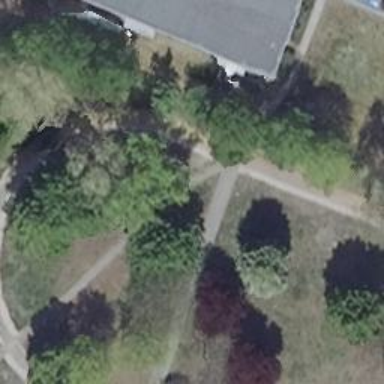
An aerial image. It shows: Row of deciduous broadleaved trees.